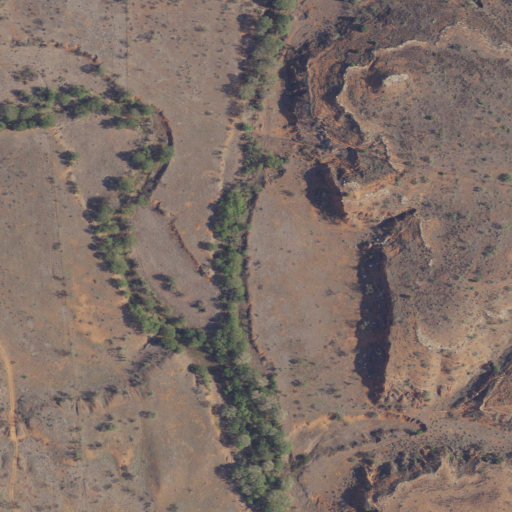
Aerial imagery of valley in Texas named East T Bar Canyon containing shrub, mixed forest, and woody wetlands